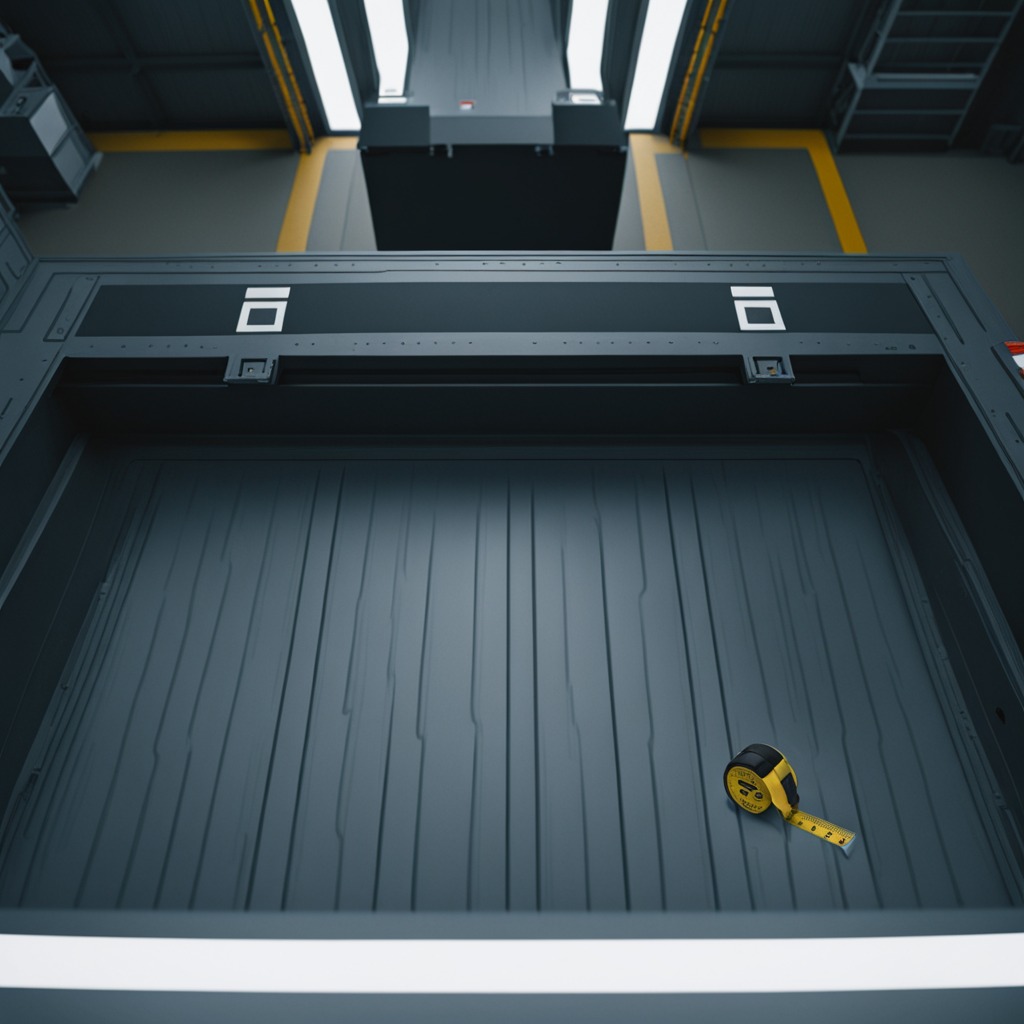
A measuring tape is lying on the toolbox surface.